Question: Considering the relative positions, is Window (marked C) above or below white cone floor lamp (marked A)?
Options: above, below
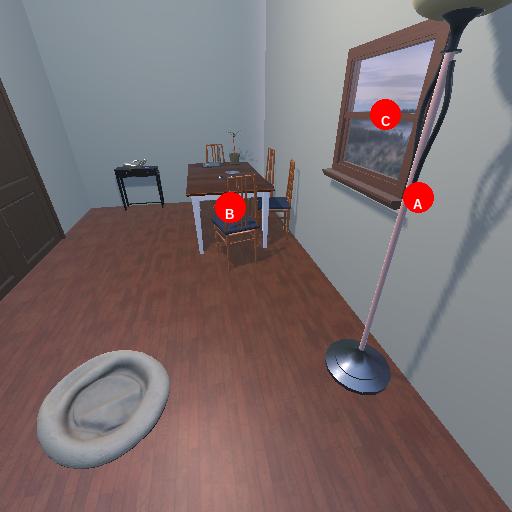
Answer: above